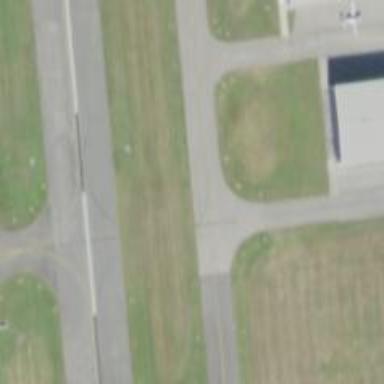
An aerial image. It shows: Image of taxiway at airport.